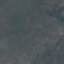
Land use / land cover: HerbaceousVegetation